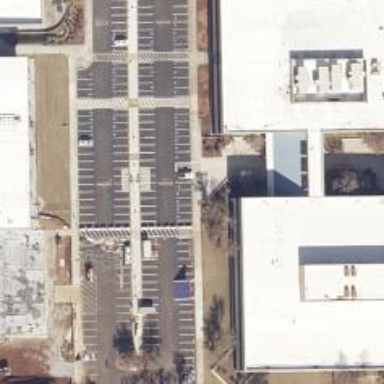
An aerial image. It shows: Parking space is available.